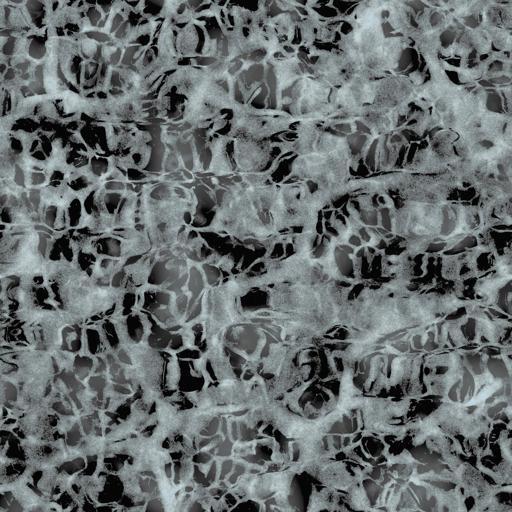
Tags: foam ocean sea soap